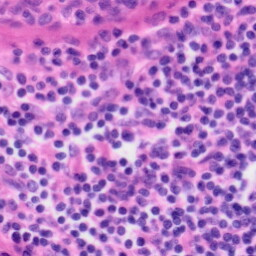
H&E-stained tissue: Tonsil